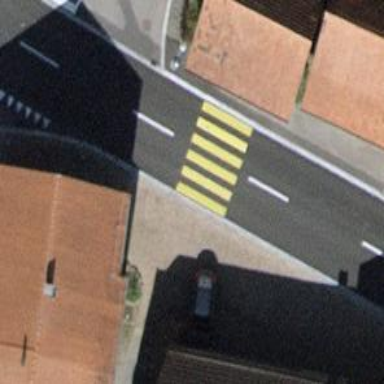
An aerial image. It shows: Marked crossing with zebra markings.